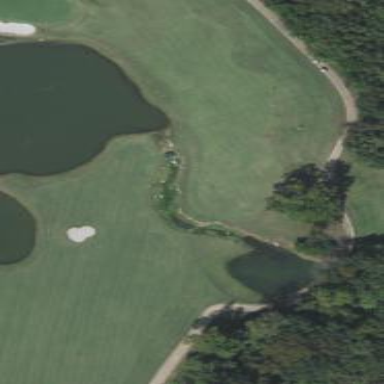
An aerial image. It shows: Golf fairway in the image.